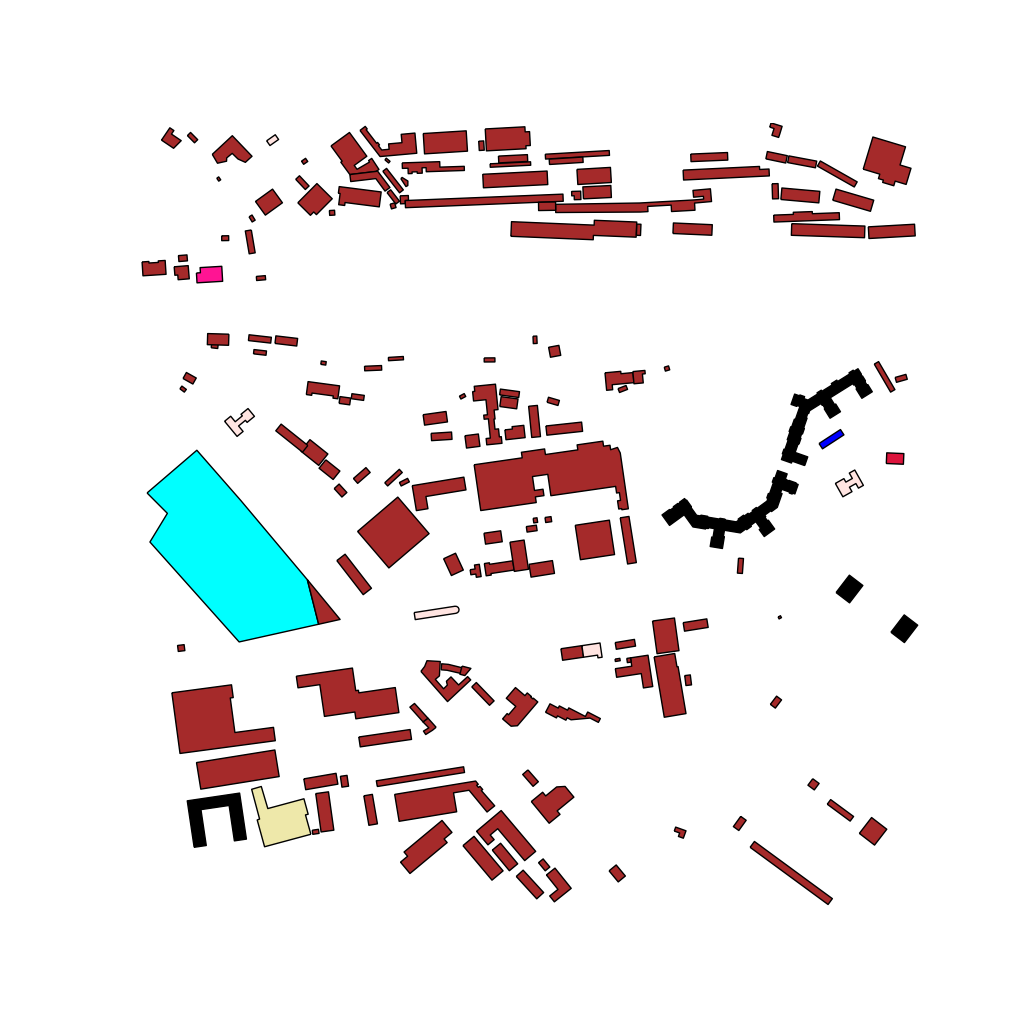
Tags: overhead vector_map, business, industrial, recreation, residential, special, transport, modern, high_rise, individual_rise, low_rise, medium_rise, density_1, Building, Church, Facility, Gas, Mall, Rail, Sportpl, Ythsport, 1.0 km²